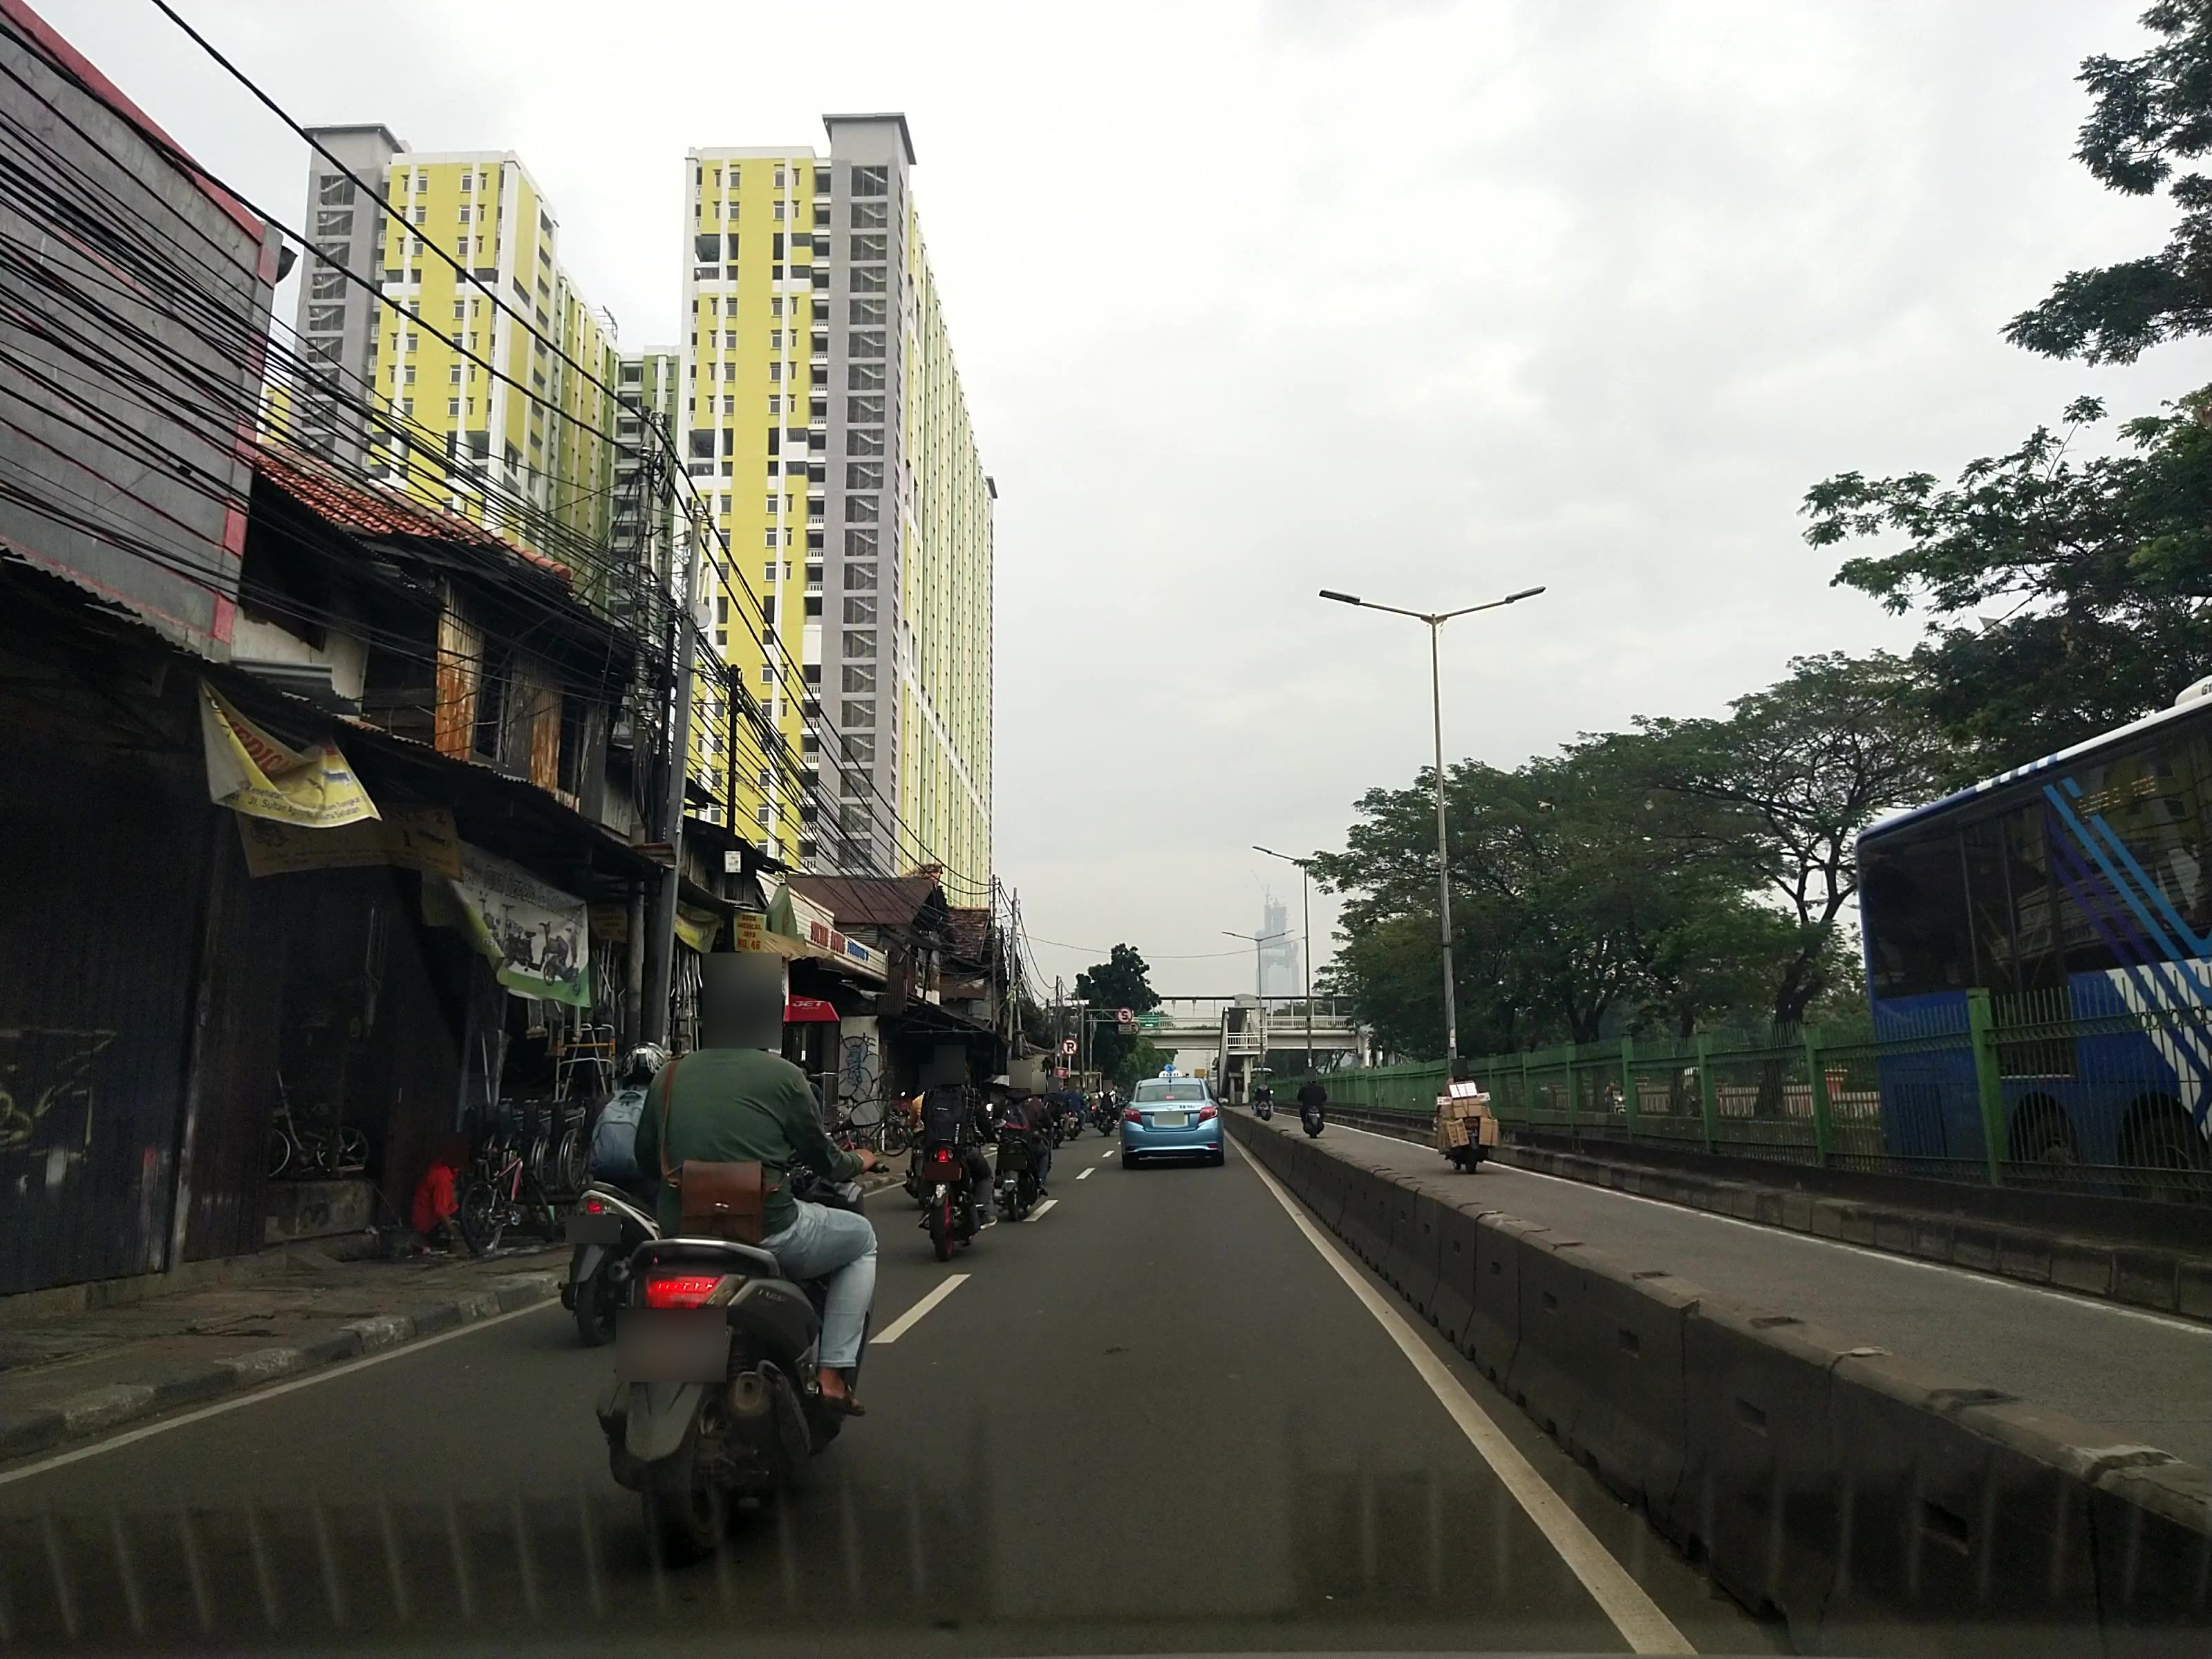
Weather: cloudy
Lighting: day
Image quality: good
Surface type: driving surface
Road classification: primary
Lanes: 2
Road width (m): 20
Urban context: urban centre
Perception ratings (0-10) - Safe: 3.67, Lively: 6.78, Beautiful: 3.92, Boring: 4.59, Depressing: 3.32, Wealthy: 3.13